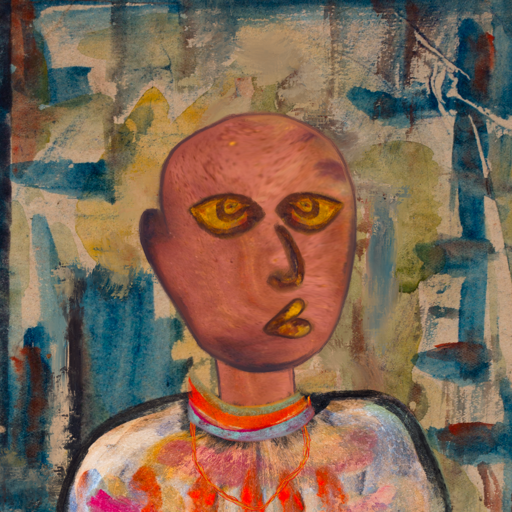
Background: Orphan, Head And Neck Side: Mother_And_Son_Mother, Face Side: Comrade, Bust: Childish, Hair Side: Blank, Head Accessory: Blank, Second Necklace: Gypsy_Mother_2, Necklace: Sisters, Baby: Blank